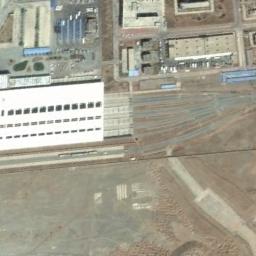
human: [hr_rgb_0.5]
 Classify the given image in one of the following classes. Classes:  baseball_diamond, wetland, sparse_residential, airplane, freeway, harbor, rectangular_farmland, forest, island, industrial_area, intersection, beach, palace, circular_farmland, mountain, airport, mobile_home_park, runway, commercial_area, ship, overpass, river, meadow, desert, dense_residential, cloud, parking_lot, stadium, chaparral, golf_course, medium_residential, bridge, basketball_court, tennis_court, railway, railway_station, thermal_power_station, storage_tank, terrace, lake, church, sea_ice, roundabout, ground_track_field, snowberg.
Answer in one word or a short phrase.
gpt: railway_station